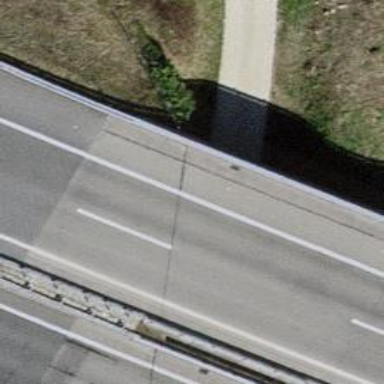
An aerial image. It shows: Motorway bridge with asphalt surface.